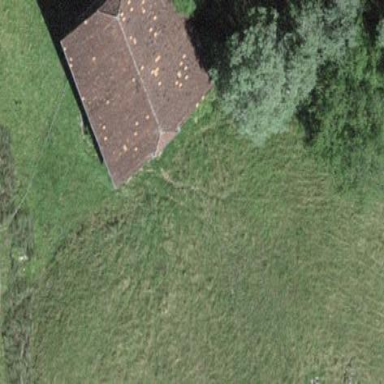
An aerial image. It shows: Rural barn.